Question: I'm using compass, try to import my custom scss file in application.scss and have this error:

here my application.scss code:
'''
/*
* This is a manifest file that'll be compiled into application.css, which will include all the files
* listed below.
*
* Any CSS and SCSS file within this directory, lib/assets/stylesheets, vendor/assets/stylesheets,
* or vendor/assets/stylesheets of plugins, if any, can be referenced here using a relative path.
*
* You're free to add application-wide styles to this file and they'll appear at the top of the
* compiled file, but it's generally better to create a new file per style scope.
*
*= require_self
*= require_tree
*/
@import "foundation_and_overrides";
@import "pnp";
'''
if I remove require_tree error message will disappear but my scss file (pnp.scss) will not be loaded to the page
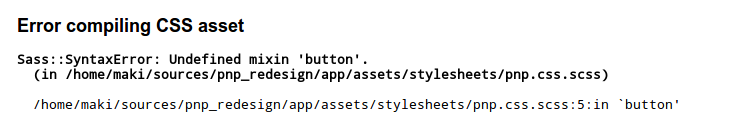
Answer: Create a new file called 'custom.css.scss' in 'app/assets/stylesheets' and then use all the imports there
'''
@import "foundation_and_overrides";
@import "pnp";
'''
Hope it helps.